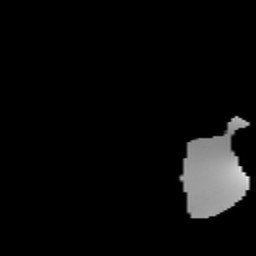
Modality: T2w
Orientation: sagittal
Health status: healthy
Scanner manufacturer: siemens
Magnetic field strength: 3 T
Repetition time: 12 s
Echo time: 0.092 s